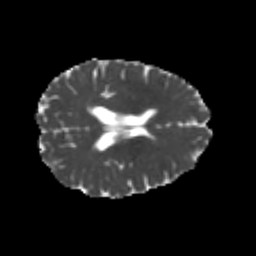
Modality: MD
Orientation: axial
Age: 26
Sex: female
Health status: healthy
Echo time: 0.074 s